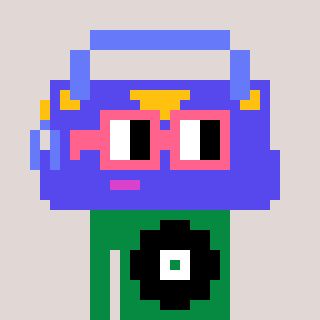
a pixel art character with square pink glasses, a bag-shaped head and a green-colored body on a warm background